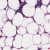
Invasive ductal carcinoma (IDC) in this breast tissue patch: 0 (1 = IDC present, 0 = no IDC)